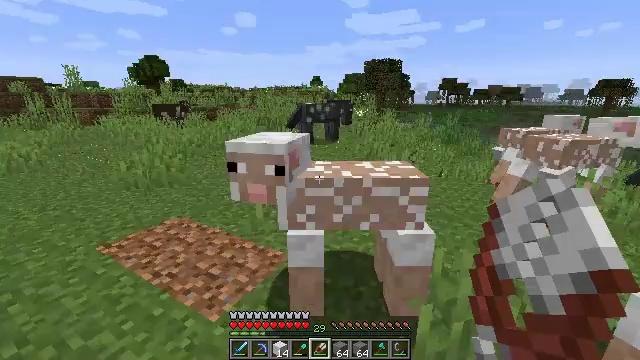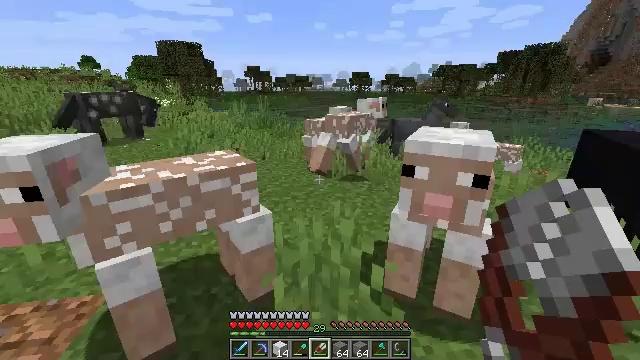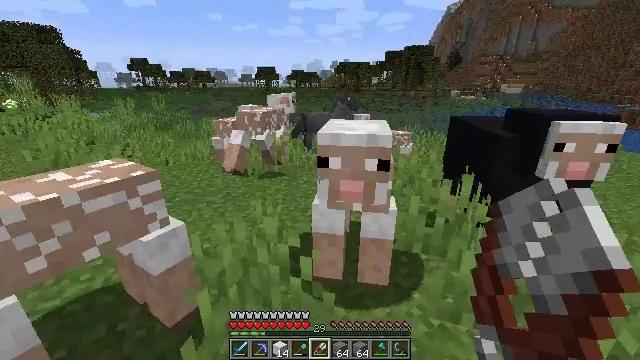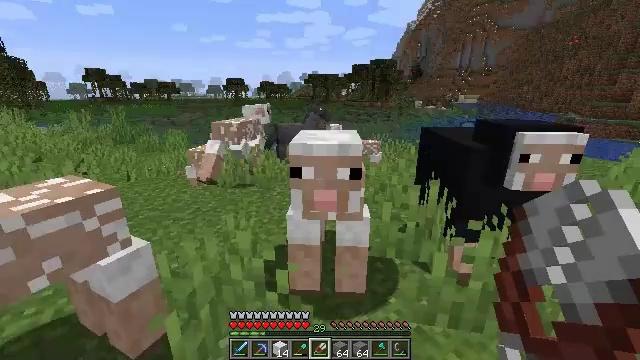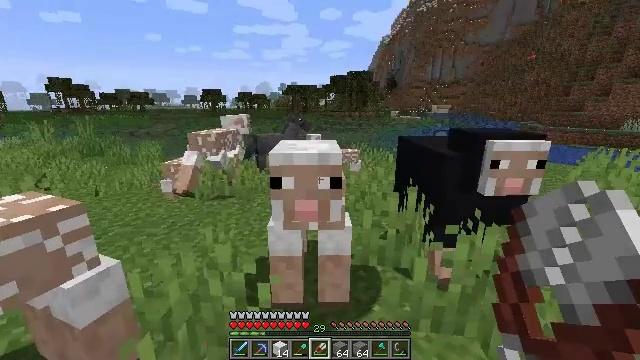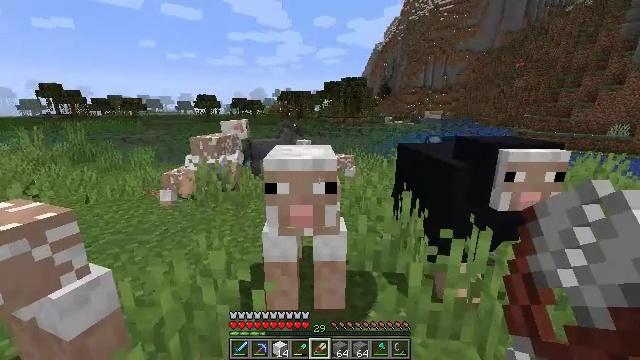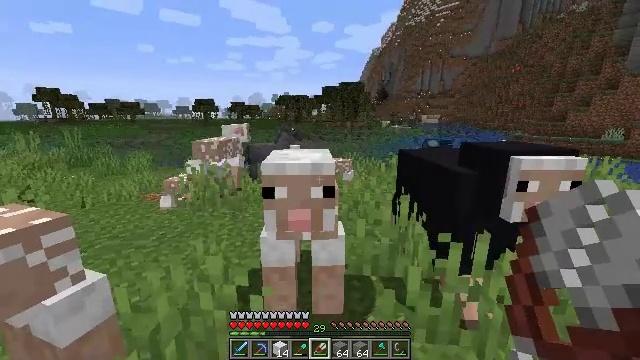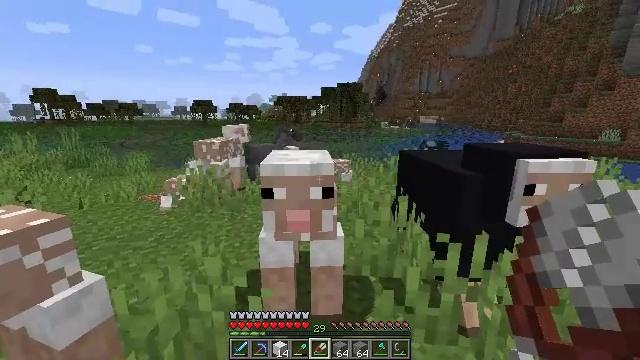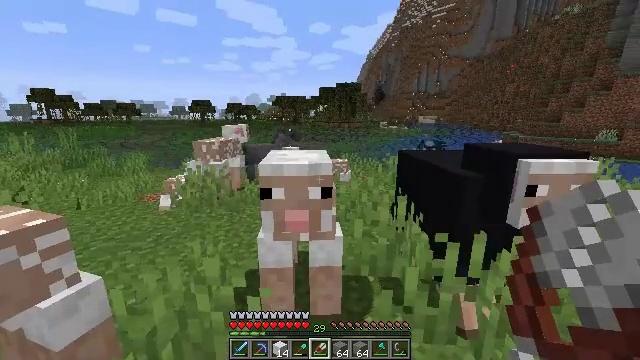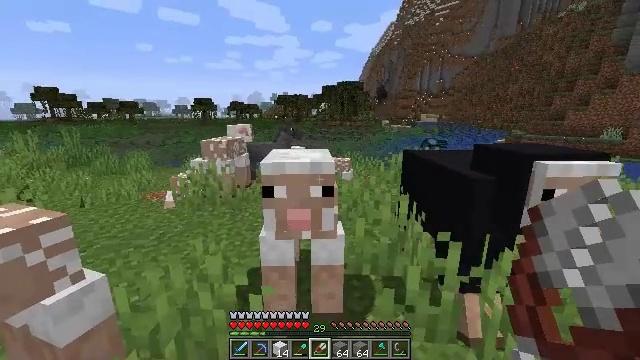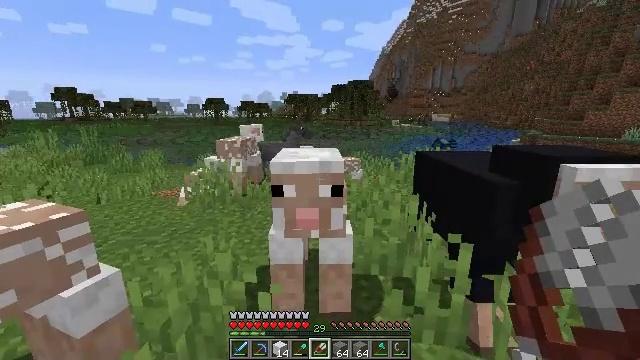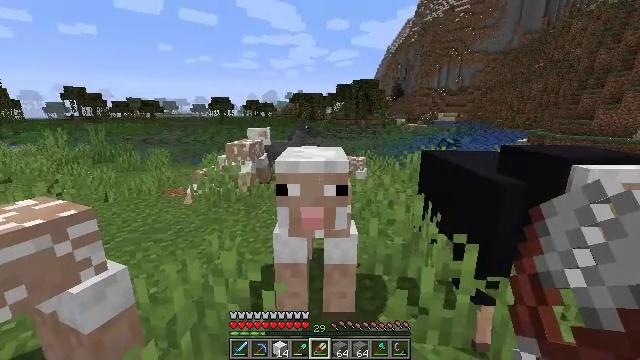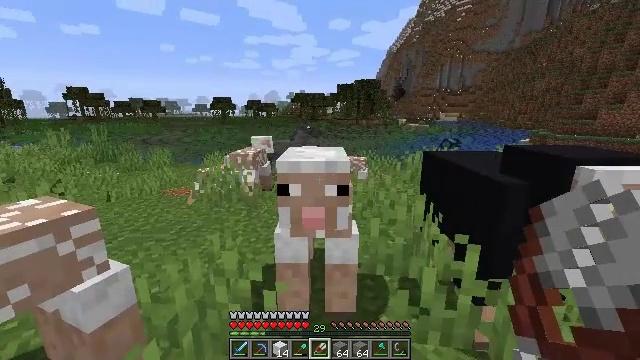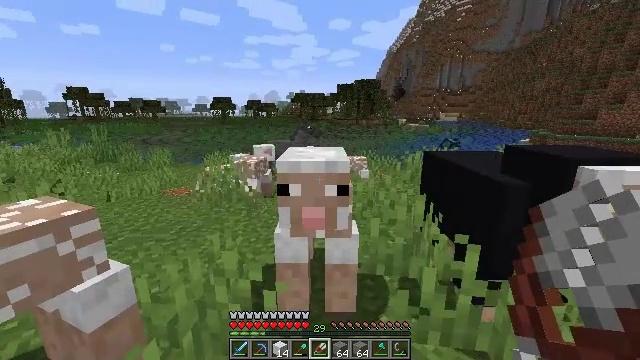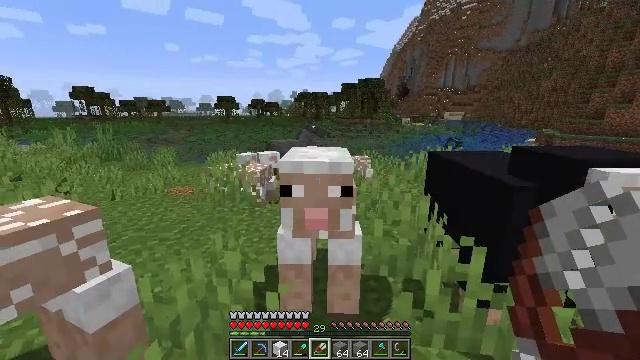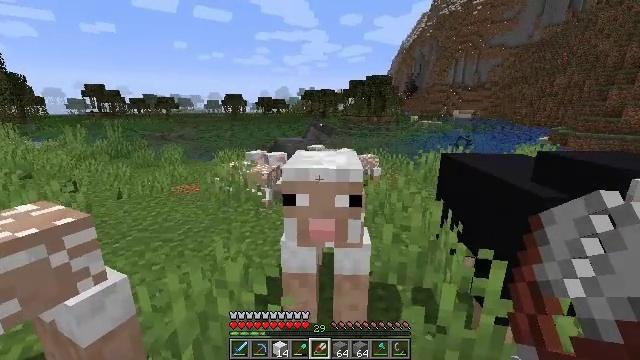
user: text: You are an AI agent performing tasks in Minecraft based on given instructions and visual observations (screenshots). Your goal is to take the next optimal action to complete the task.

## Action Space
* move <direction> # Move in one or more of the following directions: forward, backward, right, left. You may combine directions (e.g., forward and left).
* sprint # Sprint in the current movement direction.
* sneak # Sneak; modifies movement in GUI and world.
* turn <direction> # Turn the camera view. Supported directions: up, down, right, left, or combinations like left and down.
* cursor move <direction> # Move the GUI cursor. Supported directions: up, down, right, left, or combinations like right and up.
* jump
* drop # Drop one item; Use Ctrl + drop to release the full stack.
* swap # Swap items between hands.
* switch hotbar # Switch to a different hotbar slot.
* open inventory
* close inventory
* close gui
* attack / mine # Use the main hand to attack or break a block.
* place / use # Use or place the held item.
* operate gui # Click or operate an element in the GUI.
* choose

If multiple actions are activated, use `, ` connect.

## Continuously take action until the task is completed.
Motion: motion action
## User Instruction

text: Hunt animals.
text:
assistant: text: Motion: turn right and down
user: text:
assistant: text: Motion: turn right
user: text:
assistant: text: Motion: turn right and up
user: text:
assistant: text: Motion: turn right and up
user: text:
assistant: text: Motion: turn right and up
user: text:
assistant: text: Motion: no_op
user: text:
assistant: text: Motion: no_op
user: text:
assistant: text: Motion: no_op
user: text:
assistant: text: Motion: no_op
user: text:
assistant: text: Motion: turn left
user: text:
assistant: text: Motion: turn left
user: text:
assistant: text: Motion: no_op
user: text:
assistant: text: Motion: no_op
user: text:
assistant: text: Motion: move forward
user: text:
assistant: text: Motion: move forward, turn left
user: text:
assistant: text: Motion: move forward, sprint, turn left
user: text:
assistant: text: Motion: move forward, sprint, turn left and down
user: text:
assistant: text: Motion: move forward, sprint, turn left and down
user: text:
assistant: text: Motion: move forward, sprint, turn left and down
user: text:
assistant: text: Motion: move forward, sprint, turn left
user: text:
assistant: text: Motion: move forward, sprint
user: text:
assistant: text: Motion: move forward, sprint, turn left
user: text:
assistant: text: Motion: move forward, sprint, turn left
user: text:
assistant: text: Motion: move forward, sprint, turn left and up
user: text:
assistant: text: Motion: move forward, sprint, turn left and up
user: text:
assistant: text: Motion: move forward, sprint, turn left and up
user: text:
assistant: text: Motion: move forward, sprint, turn left
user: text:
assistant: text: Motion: move forward, sprint, turn left and up
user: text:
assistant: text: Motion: move forward, sprint, turn left
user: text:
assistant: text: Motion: move forward, sprint